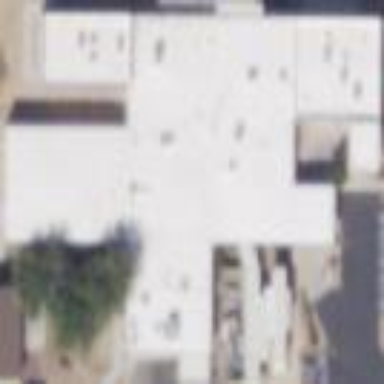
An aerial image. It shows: Hospital building.